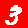
Digit: 3